Field crop: maize
Growth stage: 2
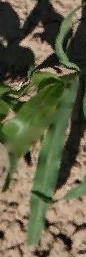
Species: maize